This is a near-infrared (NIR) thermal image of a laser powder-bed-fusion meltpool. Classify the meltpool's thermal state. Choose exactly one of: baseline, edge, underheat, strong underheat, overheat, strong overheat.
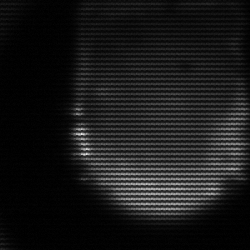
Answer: edge